Question: I implemented an algorithm to find the alpha shape of a set of points. The alpha shape is a concave hull for a set of points, whose shape depends on a parameter alpha deciding which points make up the hull.
I have resolved the set of points in concave hull. These points make up a concave polygon. I would like to order these points in a clockwise manner.
Ordering points clockwise is straightforward when it is a convex shape. How to do this with a concave thing ? What algorithm is behind? I looked at 'non crossing shortest path' algorithms, 'shortest non crossing Hamiltonian path' algorithms. Is it the right approach ?

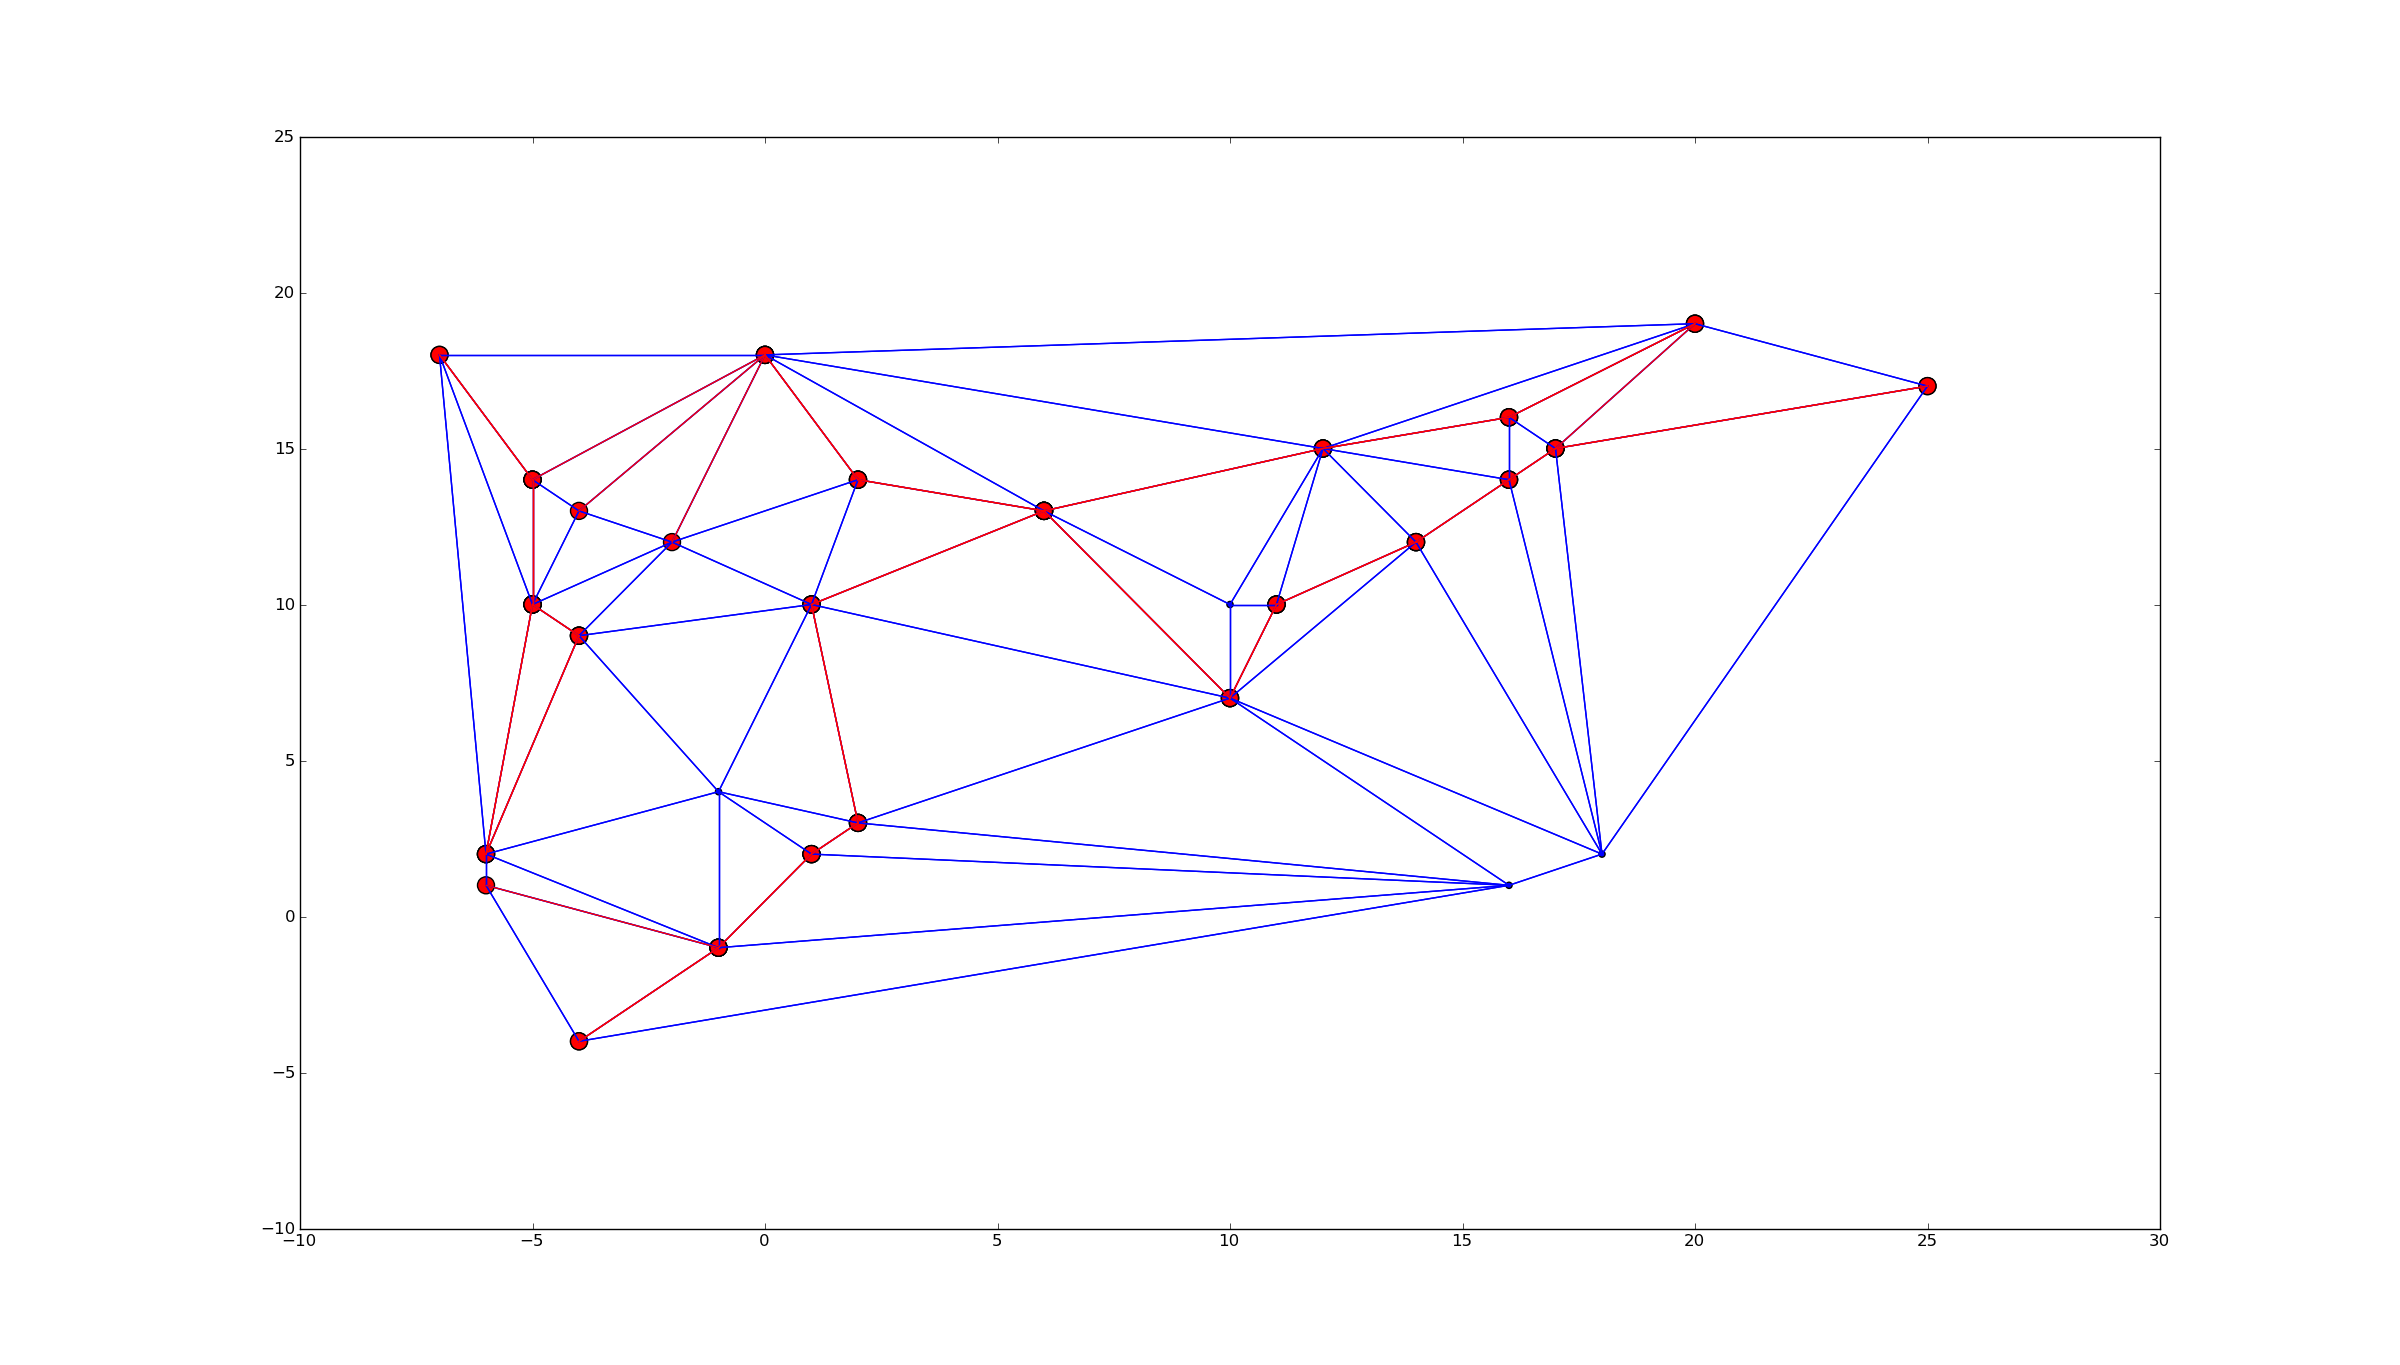
Answer: This answer is very valuable <URL>
> Your question is not precise enough. An array of points is only "
clockwise " or " anti-clockwise " relative to a reference point.
Otherwise, any array of three points can always be either CW or CCW.
See the following picture: on the left, the points are ordered
clockwise; on the right, the exact same points are ordered
anticlockwise.clockwise or anticlockwiseIn your case, I believe using the barycenter of the points as a
reference point is reasonable.A good method for an unknown number of points could be the following
one:let P[0], P[1], ... P[n-1] be the list of points to sort let M be the
barycenter of all pointscompute a[0], a[1], ... a[n-1] such that a[i]
= atan2(P[i].y - M.y, P[i].x - M.x);sort points relative to their a value, using qsort for instance.